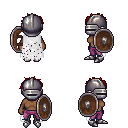
a pixel art fantasy rpg character, female body template, human, dark skin, white tattered cape, magenta pants, red bedhead hairstyle, metal helm, metal boots, shield, four views (front, back, left, right), 2x2 character sprite sheet, small pixel art, hard edges, no anti-aliasing